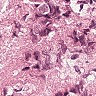
Metastatic tissue present: yes